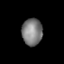
Tissue: lung
Cell type: Endothelial cells
Senescence score: 0.6515
Nuclear area (px): 542
Mean DAPI intensity: 124.161